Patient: sex F, age 55
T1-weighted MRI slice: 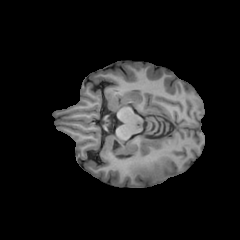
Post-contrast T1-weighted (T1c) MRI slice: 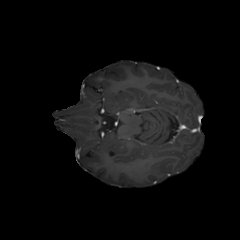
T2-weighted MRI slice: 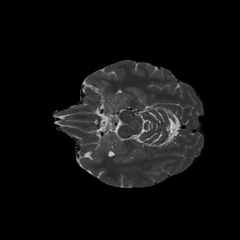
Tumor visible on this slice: yes
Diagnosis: Glioblastoma, IDH-wildtype
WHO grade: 4